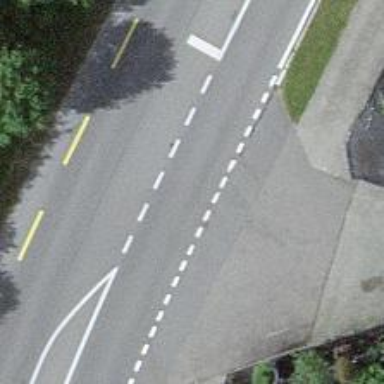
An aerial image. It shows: Primary road with asphalt surface.